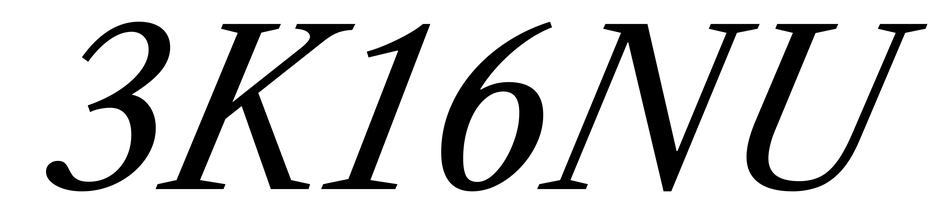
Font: LibreCaslonText-Italic_Italic